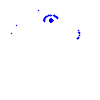
Particle: kaon